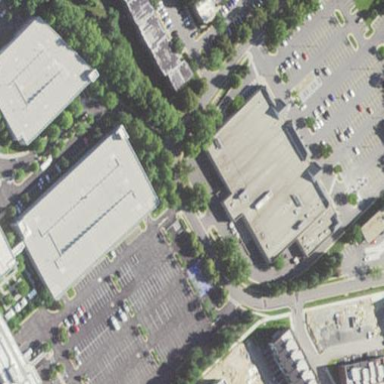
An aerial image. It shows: Retail building.